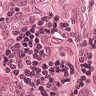
Metastatic tissue present: yes